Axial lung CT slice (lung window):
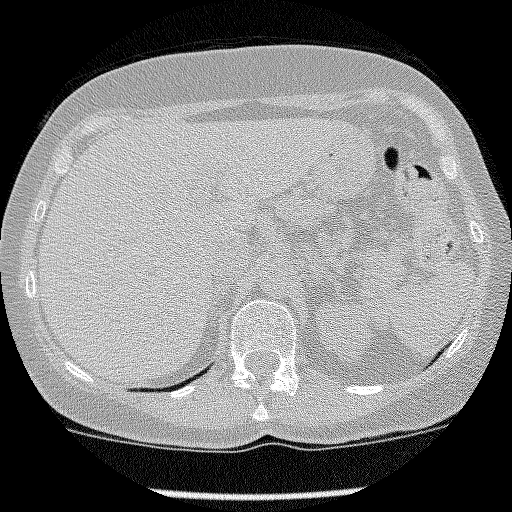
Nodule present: no